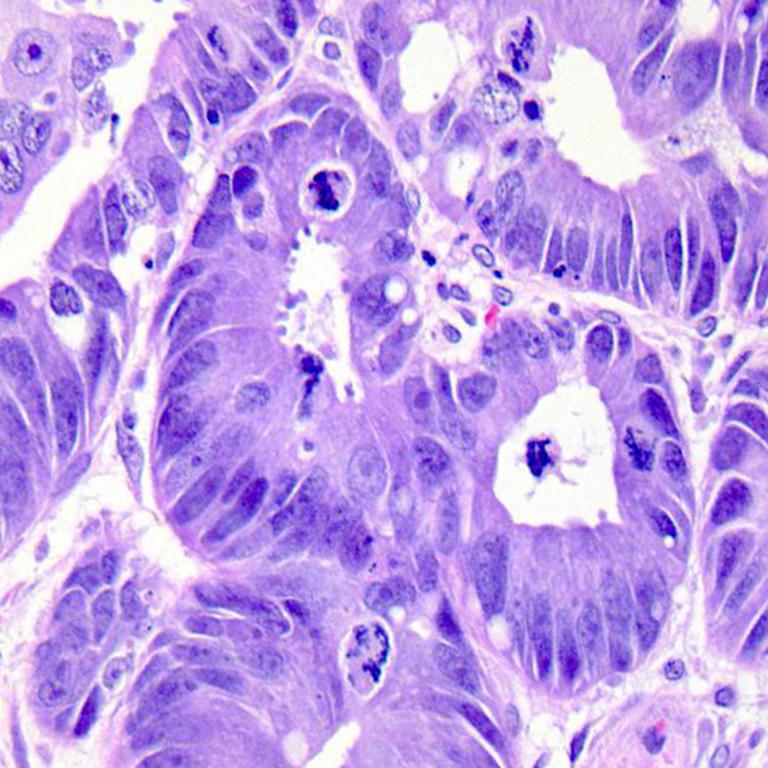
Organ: colon
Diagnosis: adenocarcinomas